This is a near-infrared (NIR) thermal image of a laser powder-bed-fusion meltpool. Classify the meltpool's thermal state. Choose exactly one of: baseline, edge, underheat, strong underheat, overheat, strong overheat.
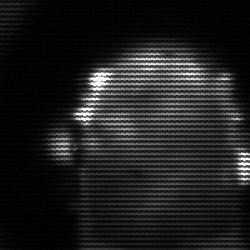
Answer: baseline